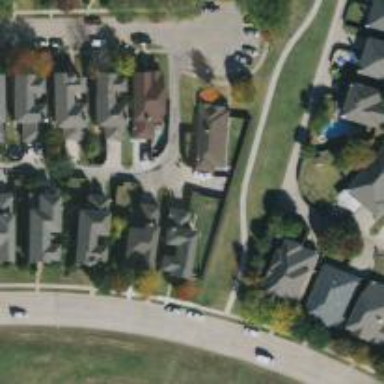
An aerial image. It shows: Alleyway designated as service road.